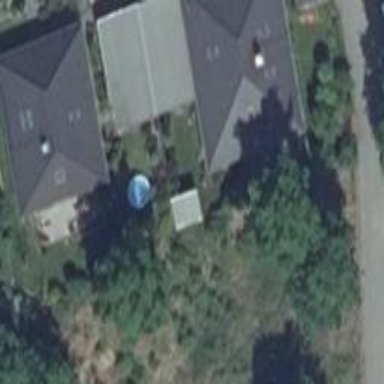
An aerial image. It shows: Simple house.